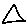
Label: triangle